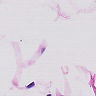
Metastatic tissue present: no